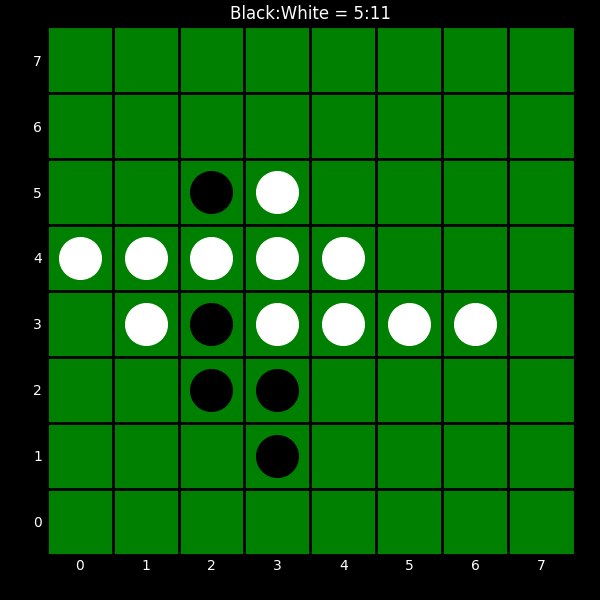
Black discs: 5
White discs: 11